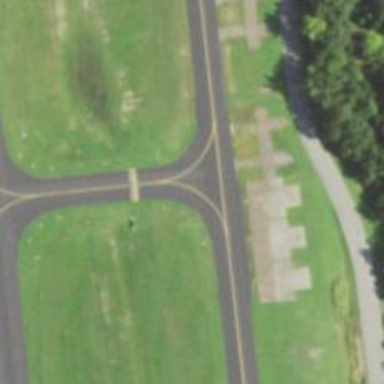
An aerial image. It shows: Image of taxiway at airport.